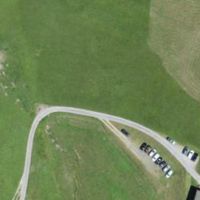
EUNIS habitat code: 26
Species observed at this site:
Campanula thyrsoides